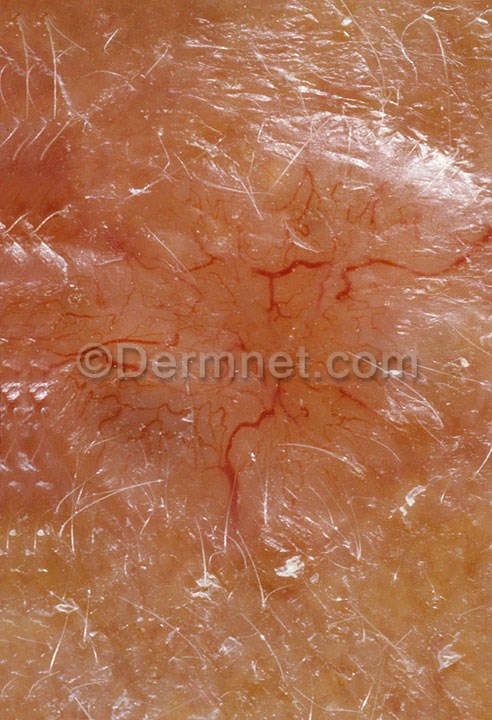
Disease: Actinic Keratosis Basal Cell Carcinoma and other Malignant Lesions